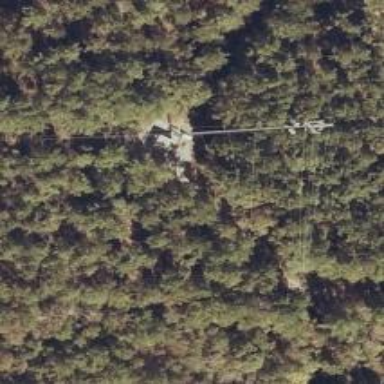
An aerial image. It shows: Man-made mast used for communication purposes.